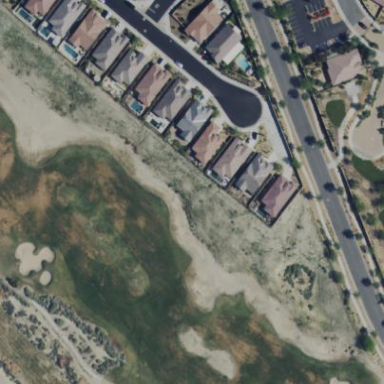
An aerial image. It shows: Rough grassy area used for golf.